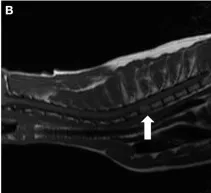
T1-weighted ,. On the sagittal T2-weighted and T1-weighted images (A and B, respectively), notice the homogenous reduction of signal intensity of the T2 vertebral body (arrow) relative to all other vertebrae.
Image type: radiology (mri)